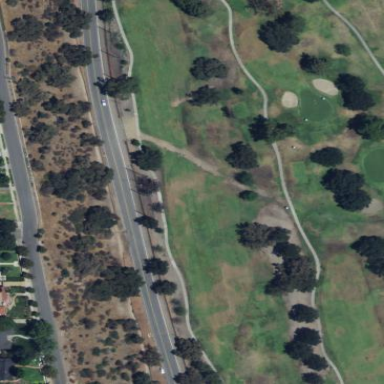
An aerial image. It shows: Golf fairway surrounded by grass.